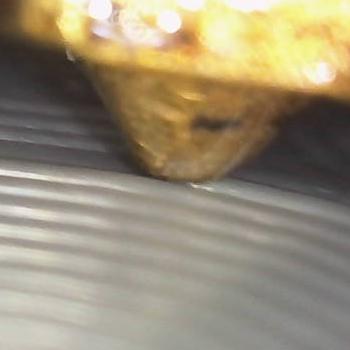
Flow rate: 100%